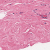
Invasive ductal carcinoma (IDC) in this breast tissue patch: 0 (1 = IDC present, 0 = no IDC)